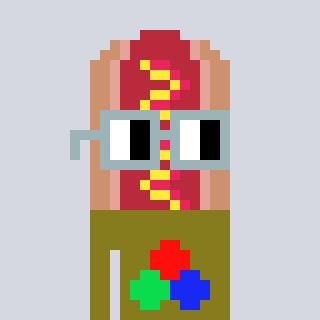
a pixel art character with square dark gray glasses, a hotdog-shaped head and a gunk-colored body on a cool background